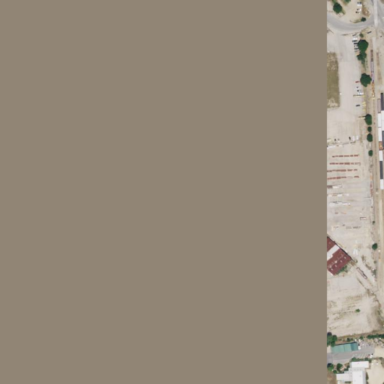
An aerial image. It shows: Lumber yard in industrial area.